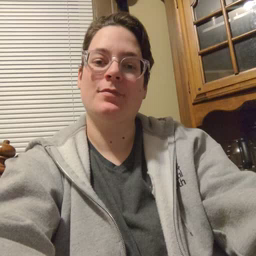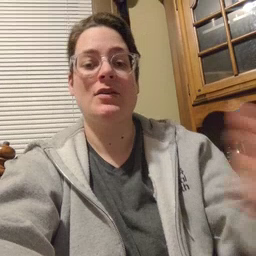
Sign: cute